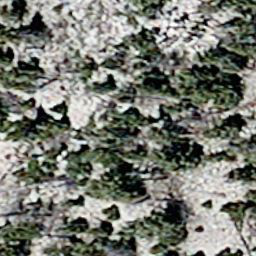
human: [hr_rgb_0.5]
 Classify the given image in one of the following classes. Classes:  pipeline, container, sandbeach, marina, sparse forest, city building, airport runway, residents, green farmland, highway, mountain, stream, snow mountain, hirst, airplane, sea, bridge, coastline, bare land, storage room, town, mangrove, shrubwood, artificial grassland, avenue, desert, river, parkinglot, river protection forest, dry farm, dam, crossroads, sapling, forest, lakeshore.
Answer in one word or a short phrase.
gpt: sparse forest